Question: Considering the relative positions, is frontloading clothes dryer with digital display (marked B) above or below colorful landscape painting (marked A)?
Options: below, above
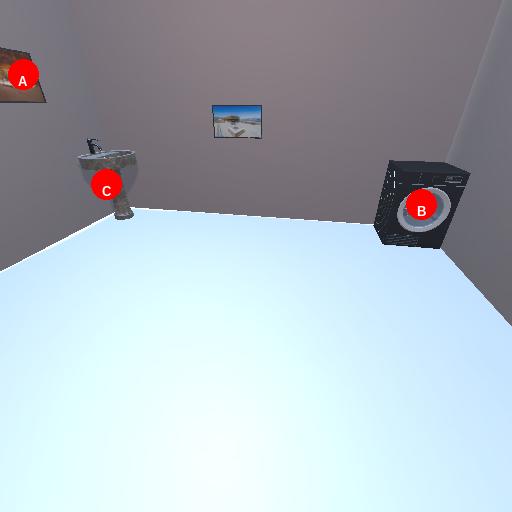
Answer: below